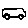
Label: car